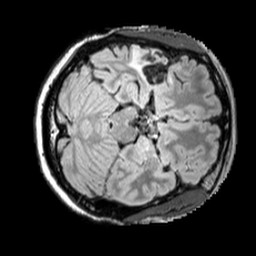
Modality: FLAIR
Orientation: axial
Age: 36
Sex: female
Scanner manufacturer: siemens
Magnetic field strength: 3 T
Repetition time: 5 s
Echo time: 0.387 s